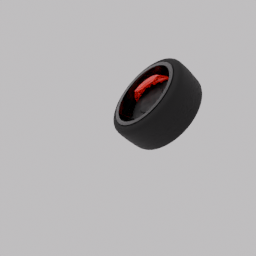
Label: mechanical